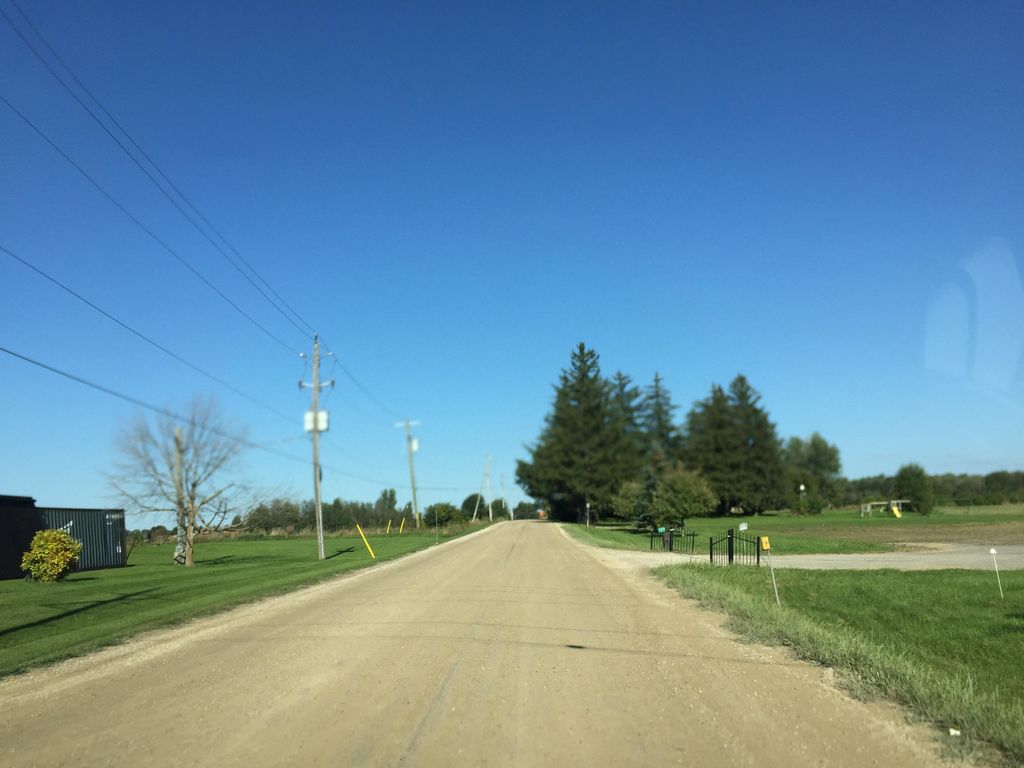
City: kitchener-waterloo